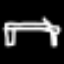
Label: bed